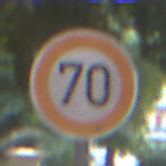
Verkehrszeichen: Geschwindigkeit70
Umgebung: Outdoor, Suburban
Tageszeit: MorningAfternoon
Wetter: PartlyCloudy
Licht: Natural
Jahreszeit: NotSpecified
Kontrast: LowContrast